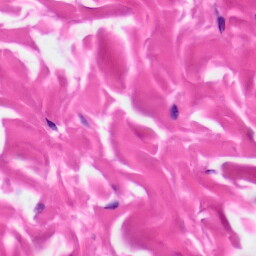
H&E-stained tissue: Skin